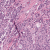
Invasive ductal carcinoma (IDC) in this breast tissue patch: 1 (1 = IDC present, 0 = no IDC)